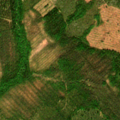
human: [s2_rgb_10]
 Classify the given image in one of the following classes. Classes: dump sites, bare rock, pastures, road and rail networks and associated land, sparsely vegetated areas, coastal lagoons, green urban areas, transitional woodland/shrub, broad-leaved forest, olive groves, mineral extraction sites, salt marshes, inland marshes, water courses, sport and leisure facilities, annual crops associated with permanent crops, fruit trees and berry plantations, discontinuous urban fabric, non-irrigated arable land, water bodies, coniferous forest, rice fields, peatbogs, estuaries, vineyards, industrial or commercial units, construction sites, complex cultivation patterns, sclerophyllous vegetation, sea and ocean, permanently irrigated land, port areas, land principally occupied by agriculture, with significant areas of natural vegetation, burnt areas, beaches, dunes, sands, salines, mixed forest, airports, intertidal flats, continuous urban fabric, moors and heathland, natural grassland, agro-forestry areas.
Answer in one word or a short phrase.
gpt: coniferous forest, mixed forest, transitional woodland/shrub